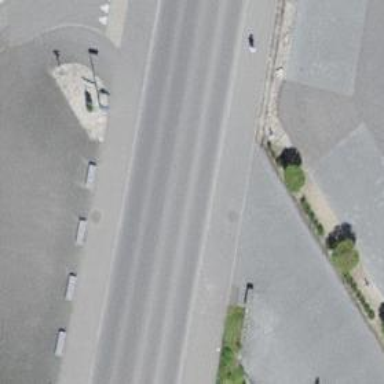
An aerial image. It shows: Secondary road with asphalt surface.